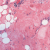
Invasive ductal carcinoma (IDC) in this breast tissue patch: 1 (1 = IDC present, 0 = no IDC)